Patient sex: M
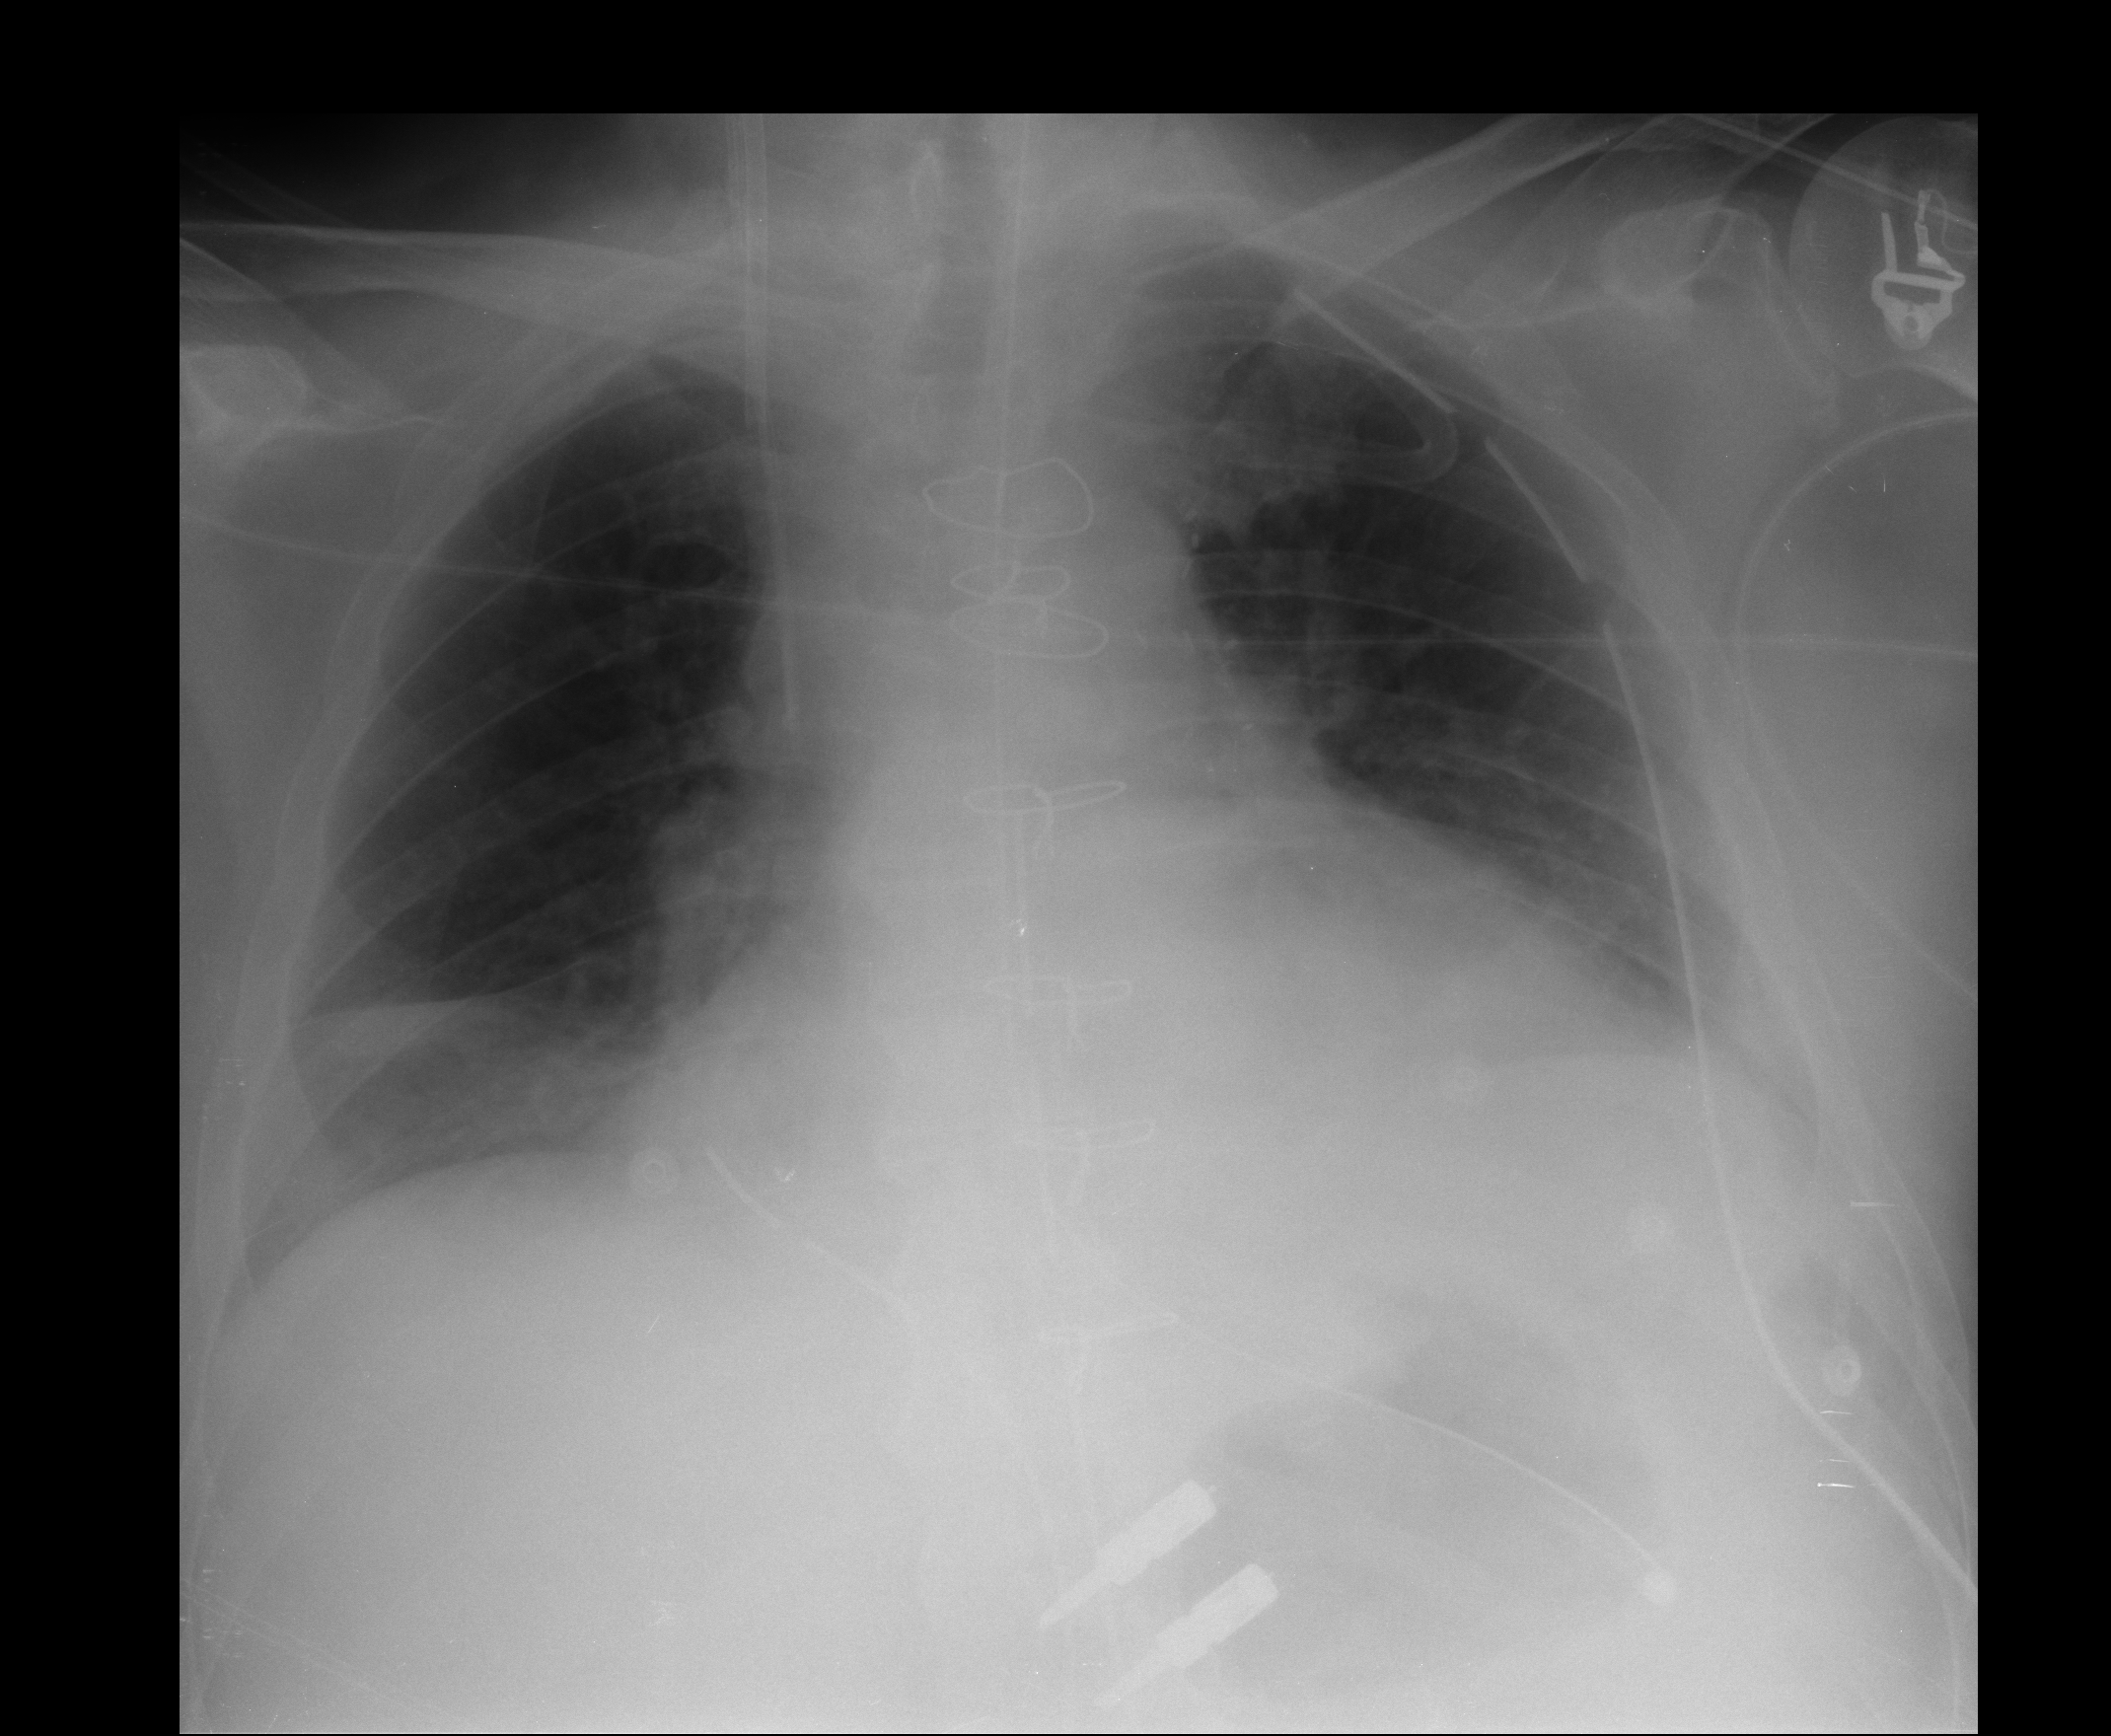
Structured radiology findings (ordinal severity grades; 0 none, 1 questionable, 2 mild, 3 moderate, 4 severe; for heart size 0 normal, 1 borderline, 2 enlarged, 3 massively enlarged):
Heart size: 2
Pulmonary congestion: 2
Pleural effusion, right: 2
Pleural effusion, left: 2
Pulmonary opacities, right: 0
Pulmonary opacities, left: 0
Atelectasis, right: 2
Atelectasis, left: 2